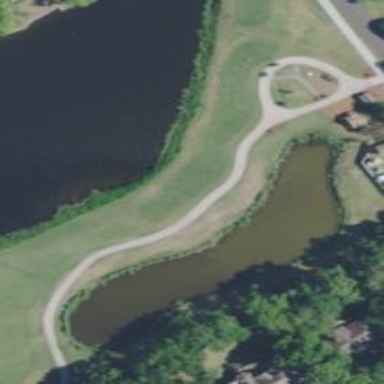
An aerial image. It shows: Water hazard on golf course.